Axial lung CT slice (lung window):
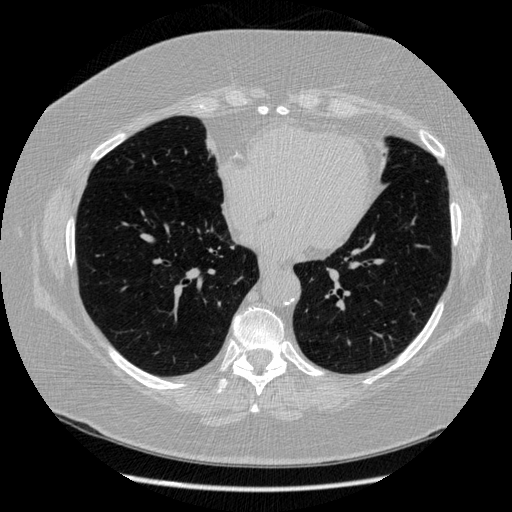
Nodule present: no